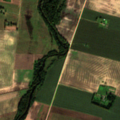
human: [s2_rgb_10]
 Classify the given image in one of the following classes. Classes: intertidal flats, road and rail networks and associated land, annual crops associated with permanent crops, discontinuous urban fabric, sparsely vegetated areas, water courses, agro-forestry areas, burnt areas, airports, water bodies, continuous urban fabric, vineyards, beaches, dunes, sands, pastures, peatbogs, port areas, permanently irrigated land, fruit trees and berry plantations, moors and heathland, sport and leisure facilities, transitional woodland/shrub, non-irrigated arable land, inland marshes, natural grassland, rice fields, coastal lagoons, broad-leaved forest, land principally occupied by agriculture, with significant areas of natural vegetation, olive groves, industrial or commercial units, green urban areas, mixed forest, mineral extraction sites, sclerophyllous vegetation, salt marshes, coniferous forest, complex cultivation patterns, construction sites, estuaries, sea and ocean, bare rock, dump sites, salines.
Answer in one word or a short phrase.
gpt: non-irrigated arable land, land principally occupied by agriculture, with significant areas of natural vegetation